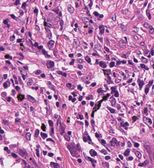
Tumor epithelial tissue: no
Tumor-associated stroma tissue: yes
Normal tissue: no